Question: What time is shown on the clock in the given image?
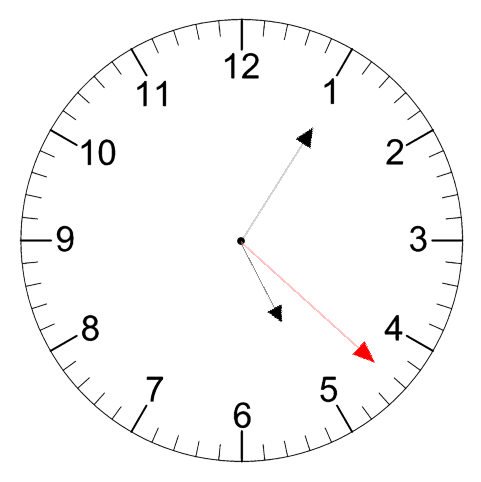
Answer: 05:05:22